Question: I'm trying to do my first web project using tomcat, jsp, servlets and log4j. Now i have one logger in AbstractRepository that is initialized like:
'''
private final static Logger LOG = Logger.getLogger(AbstractRepository.class);
'''
The question is how to log in subclasses (user repositories, subject repositories etc). Is it better each subclass to have a logger or create getter in AbstractRepository and use only this logger ?

PS help me with the question title
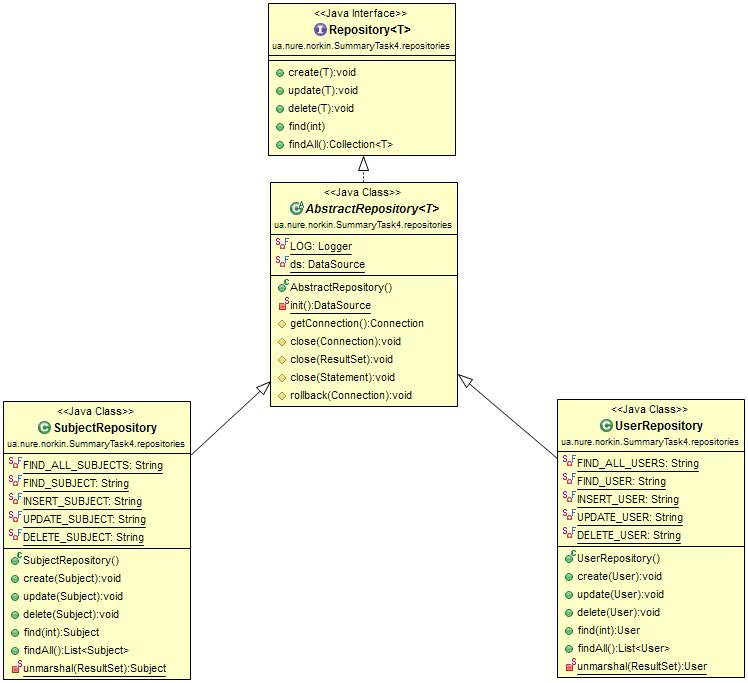
Answer: Make the Loggers private and create new Loggers for every subclass. If you do that, you can configure the level for every Logger on its own:
'''
<logger name="ua.nure.[...etc..].AbstractRepository" level="INFO" />
<logger name="ua.nure.[...etc..].SubjectRepository" level="DEBUG" />
<logger name="ua.nure.[...etc..].UserRepository" level="WARN" />
'''
If you are free to choose a logging framework, use <URL> and route it to the framework of your choice, i.e. log4j or logback. I would suggest you to use Logback as the logging implementation, because its already based on SLF4J, modern and fast and it is confiured as easy as Log4J.
To get it working you first need to include these Jars into your classpath (through Maven or "lib"-directroy):
1. slf4j-api.jar
2. jcl-over-slf4j.jar (redirects Apache Commons Logging to SLF4J)
3. log4j-over-slf4j.jar (redirects Log4J to SLF4J)
4. jul-to-slf4j.jar (redirects Java Util Logging to SLF4J, see HandlerBridge info)
5. logback-classic.jar (redirects from SLF4J to Logback Logging)
6. logback-core.jar
Put a file called "logback.xml" in "src/java/resources" (Maven) or in the default package of your classpath ("src") and add some <URL>, i.e.:
'''
<?xml version="1.0" encoding="UTF-8"?>
<configuration scan="false" scanPeriod="10 seconds">
<!-- This appender prints to stdout: -->
<appender name="stdout" class="ch.qos.logback.core.ConsoleAppender">
<Target>System.out</Target>
<encoder>
<pattern>%p %d{dd.MM.yyyy HH:mm:ss} [%c] - %m%n</pattern>
</encoder>
</appender>
<!-- Log levels for specific packages or classes: -->
<logger name="my.company.projectname.package" level="INFO" />
<logger name="ua.nure" level="INFO" />
// add more here ...
<!-- Log levels for all packages and classes can be controlled here: -->
<root level="INFO">
<!-- add more appenders (rolling file, email, ...) here: -->
<appender-ref ref="stdout" />
</root>
</configuration>
'''
For example set the root logger to "warn" and your project specific logger to "info". That will show the most logs from your project, but only warnings and errors from other libraries.
In your classes create loggers this way:
'''
//default
private final Logger LOG = LoggerFactory.getLogger(this.getClass());
//static
private static final Logger LOG = LoggerFactory.getLogger(MyClass.class);
//in a serializable
private transient final Logger LOG = LoggerFactory.getLogger(this.getClass());
'''